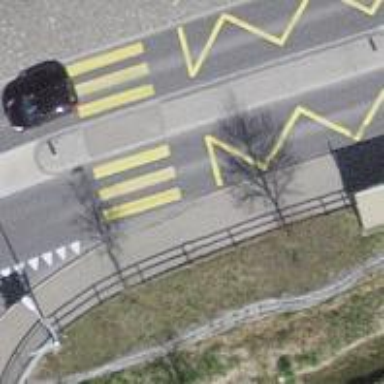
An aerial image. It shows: Kerb barrier.